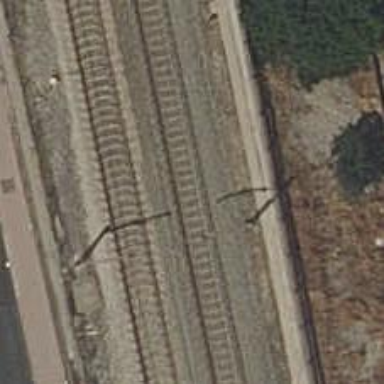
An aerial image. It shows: Railway track with contact lines for electrification.